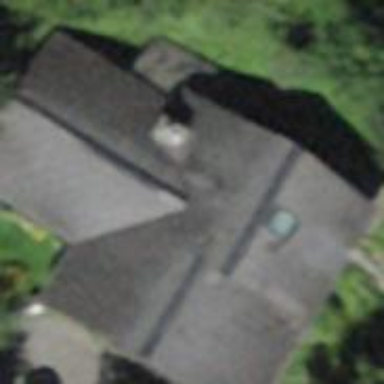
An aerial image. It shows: Simple and straightforward house.